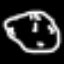
Label: clock